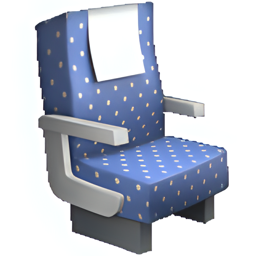
Name: seat
Emoji: 💺
Group: Travel & Places
Sub-group: transport-air